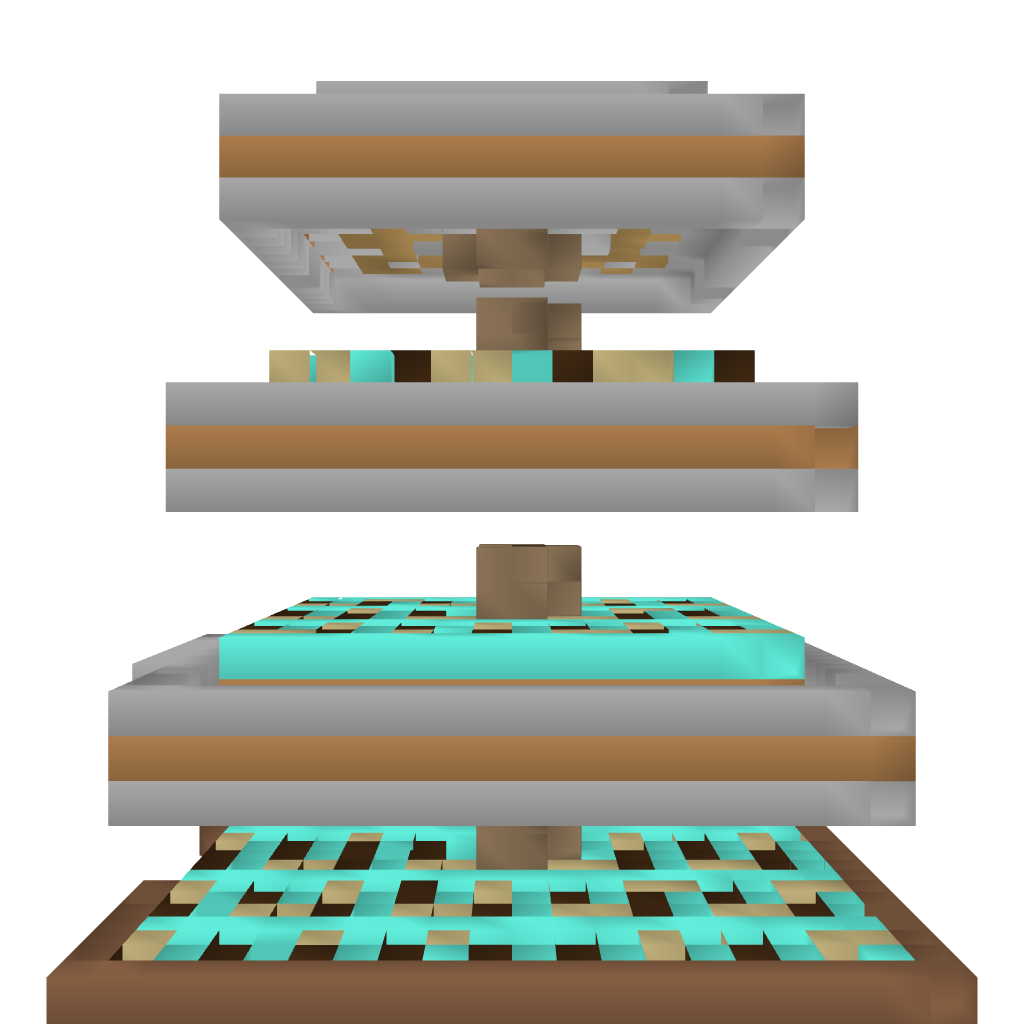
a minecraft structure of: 3 story building w/ elevator